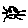
Label: cat